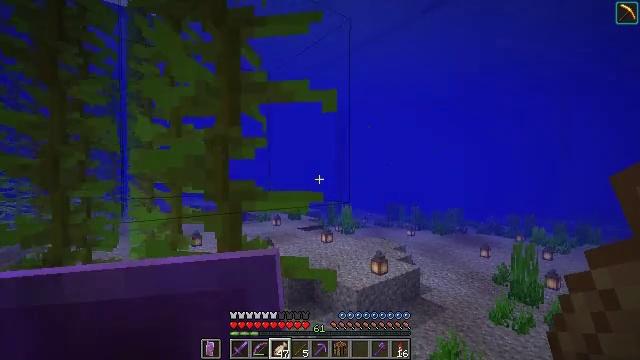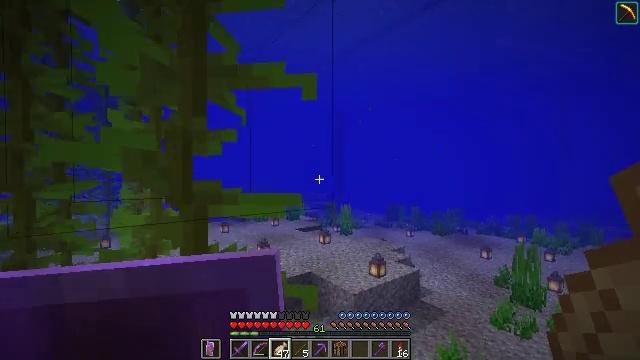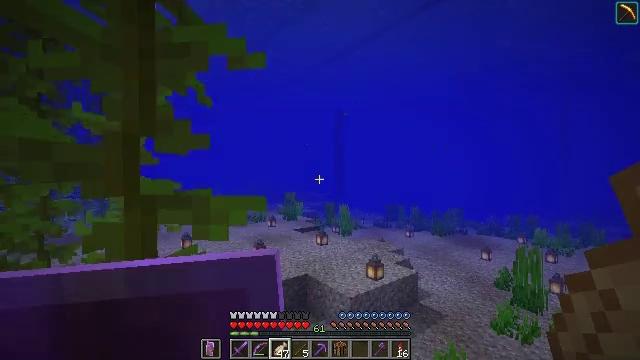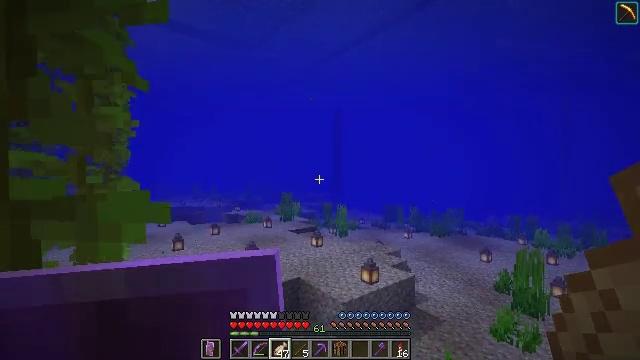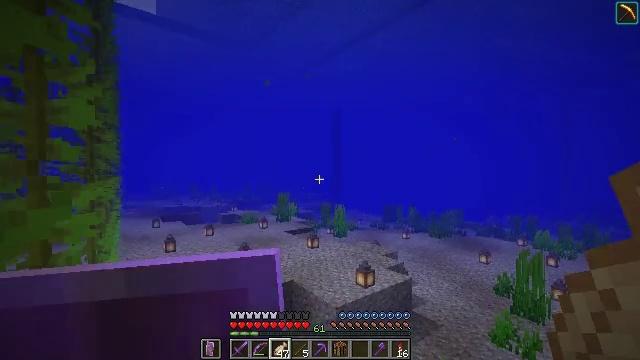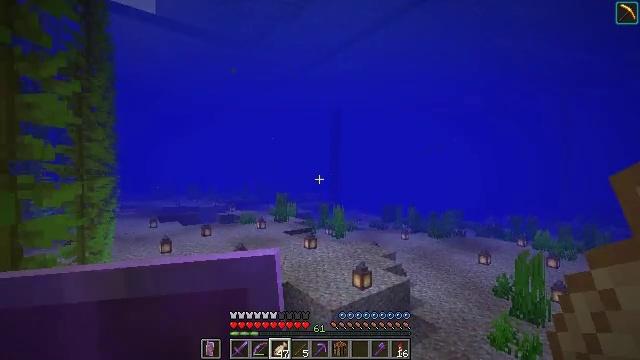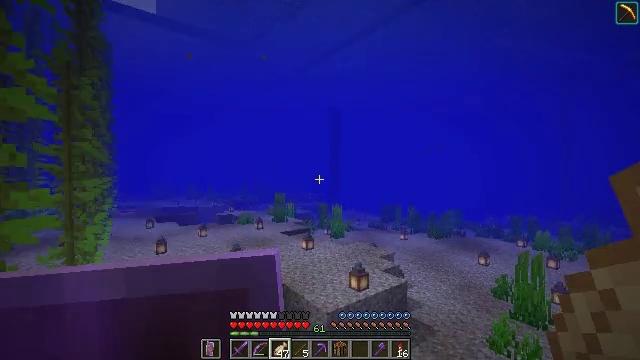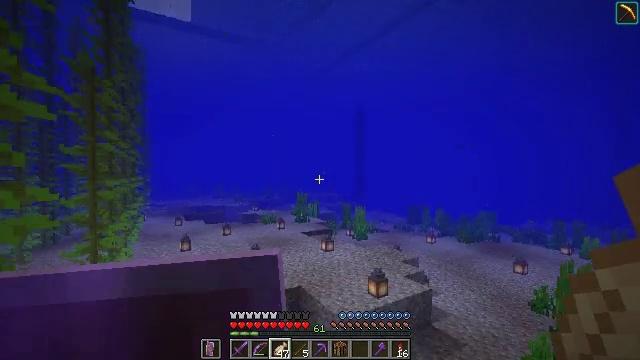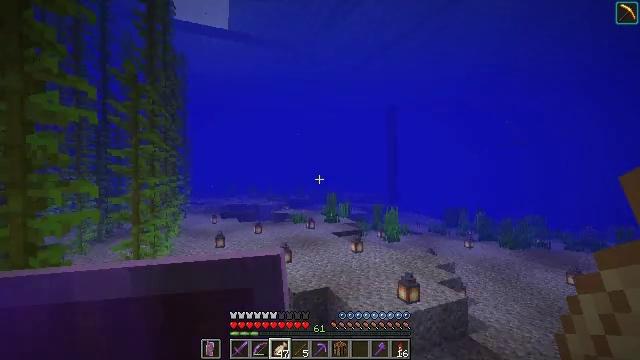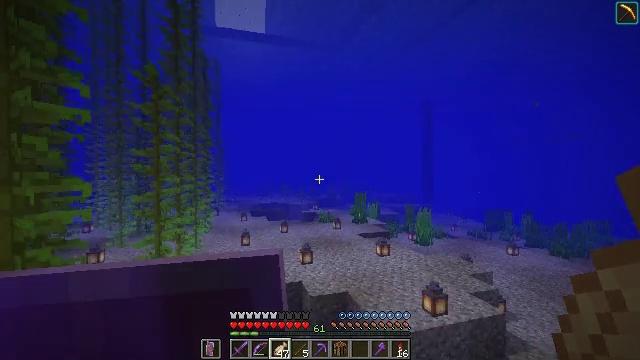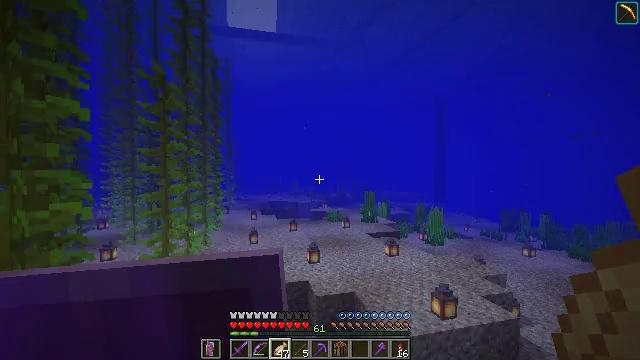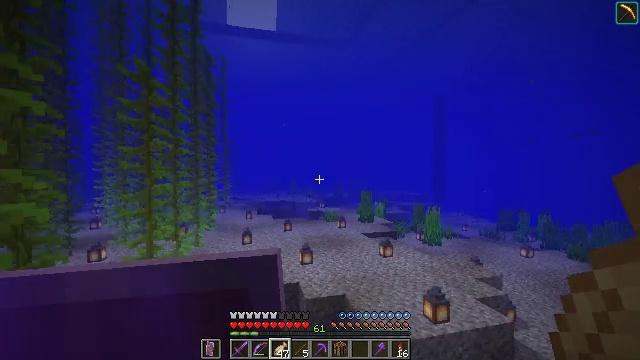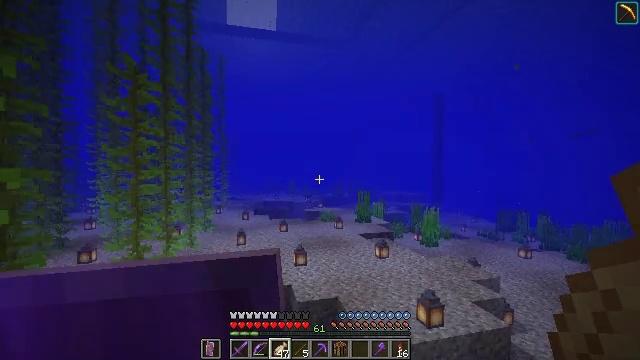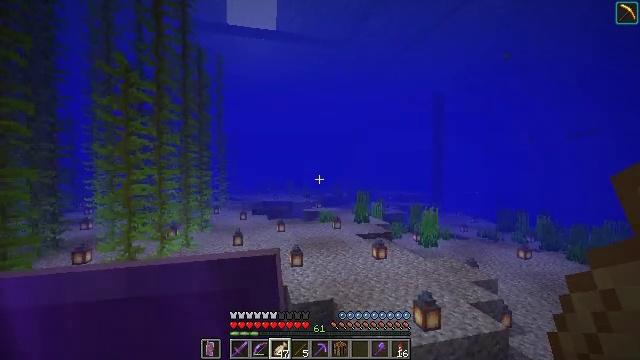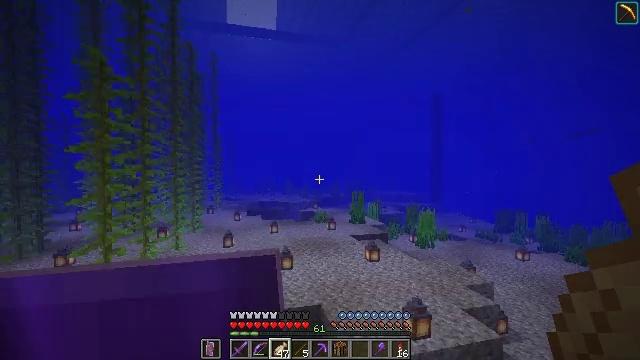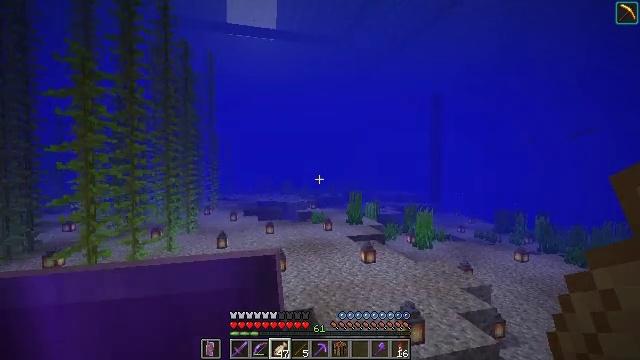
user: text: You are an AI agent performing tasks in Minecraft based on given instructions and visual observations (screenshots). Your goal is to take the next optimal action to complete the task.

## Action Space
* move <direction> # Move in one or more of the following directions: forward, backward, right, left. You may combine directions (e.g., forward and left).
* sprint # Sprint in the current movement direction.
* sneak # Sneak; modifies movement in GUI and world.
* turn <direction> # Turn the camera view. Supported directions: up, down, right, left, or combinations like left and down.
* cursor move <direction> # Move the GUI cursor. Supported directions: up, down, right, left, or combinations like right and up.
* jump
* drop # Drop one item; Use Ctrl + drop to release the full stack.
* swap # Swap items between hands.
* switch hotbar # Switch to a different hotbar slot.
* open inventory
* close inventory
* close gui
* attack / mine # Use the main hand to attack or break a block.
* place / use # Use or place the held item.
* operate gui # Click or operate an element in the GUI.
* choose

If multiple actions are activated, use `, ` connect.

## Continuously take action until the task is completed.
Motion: motion action
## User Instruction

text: Reclaim the stonecutter into your inventory.
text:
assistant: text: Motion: move forward and move right, sprint
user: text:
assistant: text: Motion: move forward and move right, sprint
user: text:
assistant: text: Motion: move forward and move right, sprint
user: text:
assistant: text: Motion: move forward and move right, sprint
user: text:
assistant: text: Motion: move forward and move right, sprint
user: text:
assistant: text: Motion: move forward and move right, sprint
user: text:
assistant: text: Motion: move forward and move right, sprint, turn left
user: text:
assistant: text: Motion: move forward and move right, sprint, turn left
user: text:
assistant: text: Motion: move forward and move right, sprint, turn left
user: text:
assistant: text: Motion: move forward and move right, sprint, turn left
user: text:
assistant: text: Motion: move forward and move right, sprint
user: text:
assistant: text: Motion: move forward and move right, sprint
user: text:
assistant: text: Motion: move forward and move right, sprint
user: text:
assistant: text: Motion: move forward and move right, sprint
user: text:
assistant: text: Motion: move forward and move right, sprint
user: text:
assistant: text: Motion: move forward and move right, sprint
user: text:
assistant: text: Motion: move forward and move right, sprint
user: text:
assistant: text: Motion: move forward and move right, sprint
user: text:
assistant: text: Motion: move forward and move right, sprint
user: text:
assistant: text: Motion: move forward and move right, sprint
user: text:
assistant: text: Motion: move forward and move right, sprint
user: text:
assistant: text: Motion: move forward and move right, sprint
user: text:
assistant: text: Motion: move forward and move right, sprint
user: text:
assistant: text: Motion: move forward and move right, sprint
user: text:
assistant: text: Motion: move forward and move right, sprint
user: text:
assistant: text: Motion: move forward and move right, sprint
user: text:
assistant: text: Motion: move forward and move right, sprint
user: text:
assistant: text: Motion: move forward and move right, sprint
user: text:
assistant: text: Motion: move forward and move right, sprint
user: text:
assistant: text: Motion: move forward and move right, sprint